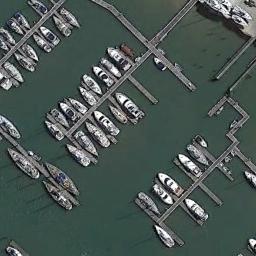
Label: harbor